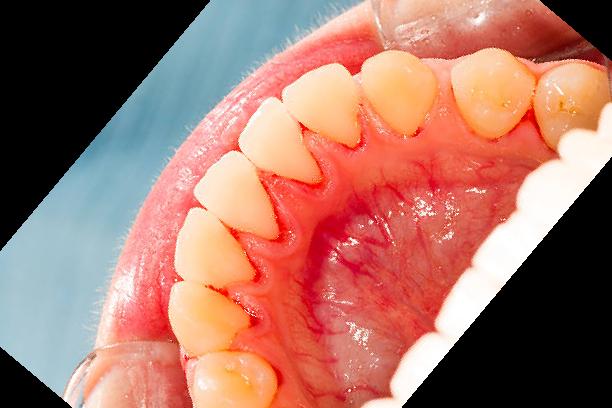
Condition: Gingivitis